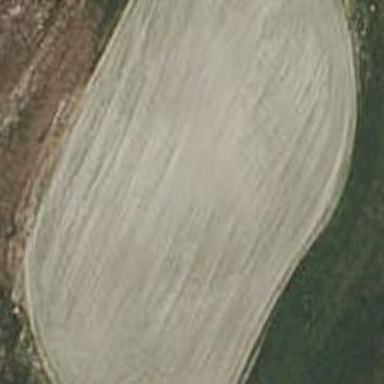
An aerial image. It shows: View of golf hole.